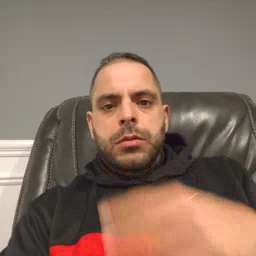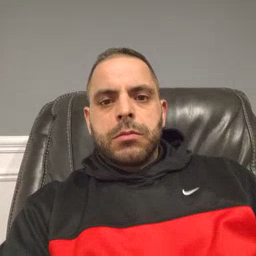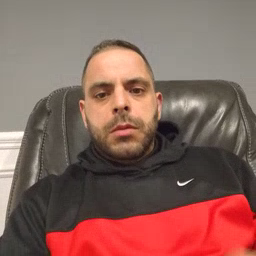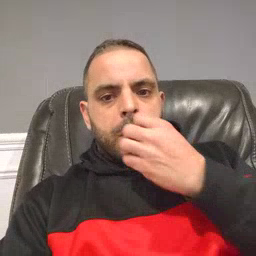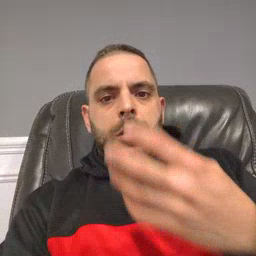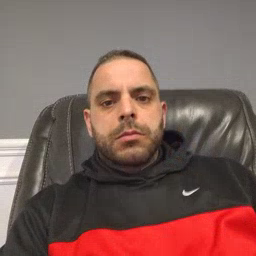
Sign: blow